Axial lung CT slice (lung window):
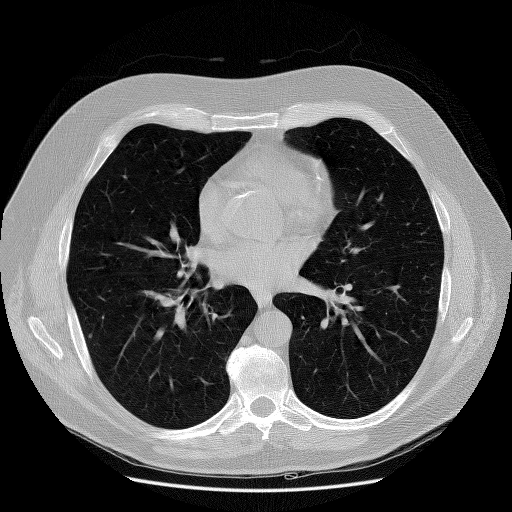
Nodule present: no